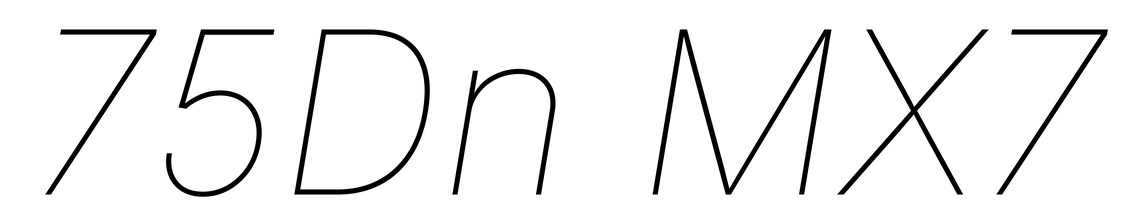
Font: Inter-Italic_Thin_Italic